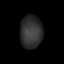
Tissue: prostate
Cell type: T cells
Senescence score: 0.3418
Nuclear area (px): 723
Mean DAPI intensity: 48.631